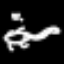
Label: frog